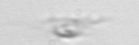
Label: detritus